Interaction volume radius: 5 \u00c5
Interaction volume height: 50 \u00c5
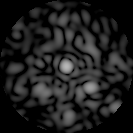
Disorder parameter: 0.5721